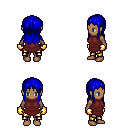
a pixel art fantasy rpg character, female body template, human, dark skin, maroon tunic, gold greaves, blue unkempt hairstyle, gold gloves, four views (front, back, left, right), 2x2 character sprite sheet, small pixel art, hard edges, no anti-aliasing